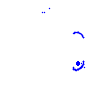
Particle: kaon